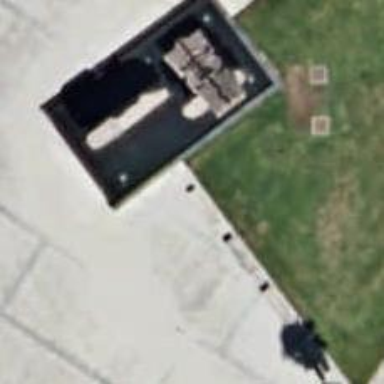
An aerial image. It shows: Light grey bench.